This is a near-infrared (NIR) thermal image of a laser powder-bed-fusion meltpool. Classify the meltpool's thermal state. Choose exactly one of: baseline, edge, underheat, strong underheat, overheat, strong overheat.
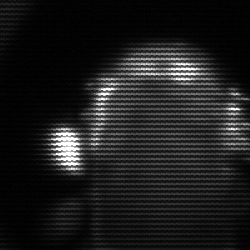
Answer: baseline